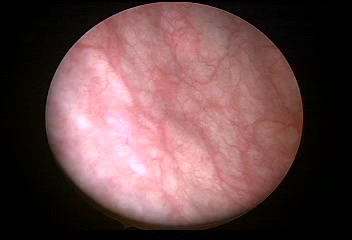
Modality: WLC
Class: Normal mucosa
Bladder cancer association: No